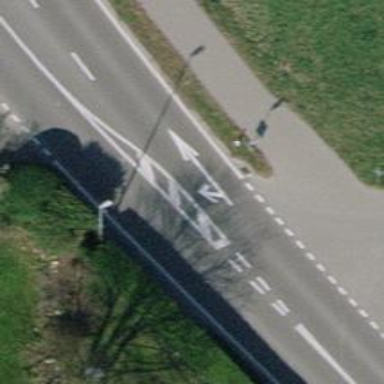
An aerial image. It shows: Public transport stop position.